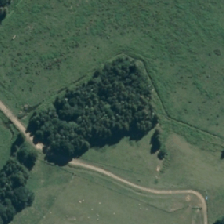
Land cover: indigenous_forest